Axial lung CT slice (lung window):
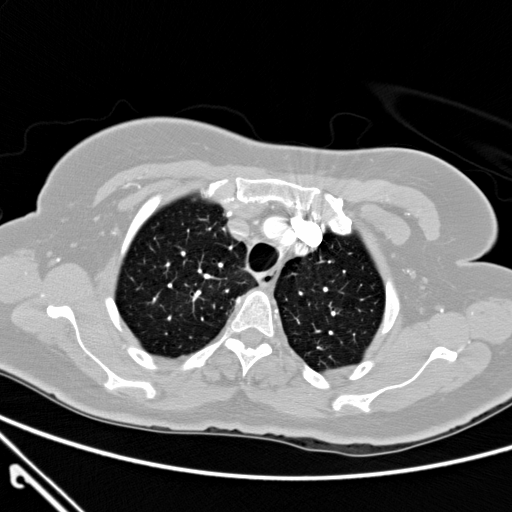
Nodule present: no